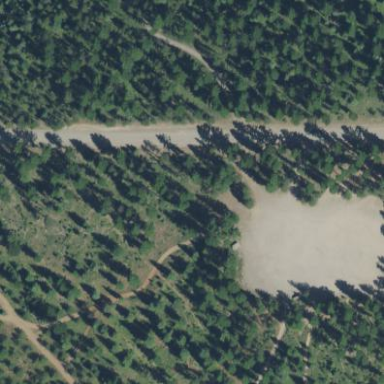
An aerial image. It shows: Unpaved parking area.